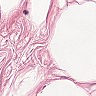
Metastatic tissue present: no